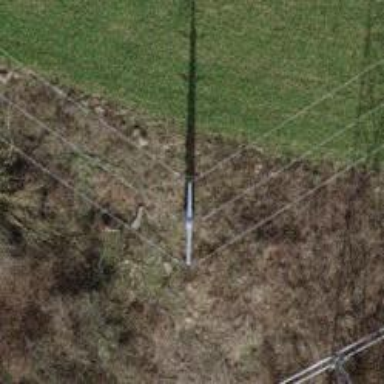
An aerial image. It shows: Minor power line with 3 cables.